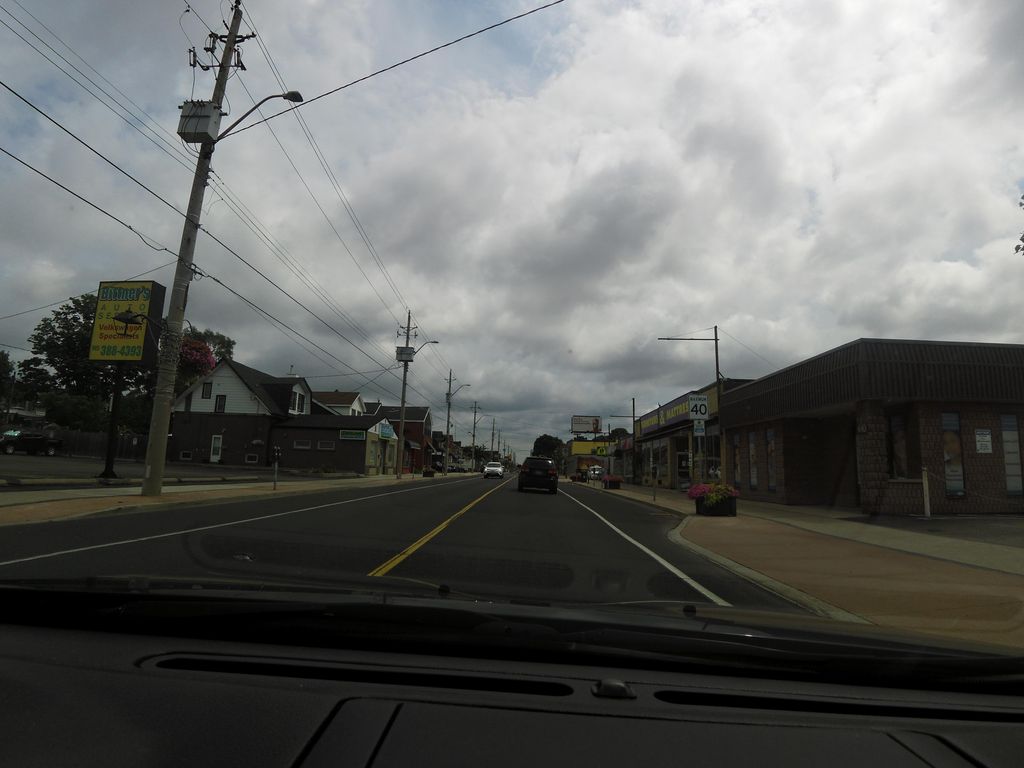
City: hamilton